Question: I installed 'Sublime Text 2' and 'Node.js'.After that i install 'less' with that command 'npm install -g less' with command console.When i install 'Less2CSS' plugin and try to compile less file then i am getting error 'The compress option has been deprecated. We recommend you use a dedicated css minifier, for instance see less-plugin-clean-css'.I found the same issue on <URL>.But i didn't understand what and which file to change.please help me if anyone have same issue.I attached the screen shot for more understand the issue.Thank you everyone.
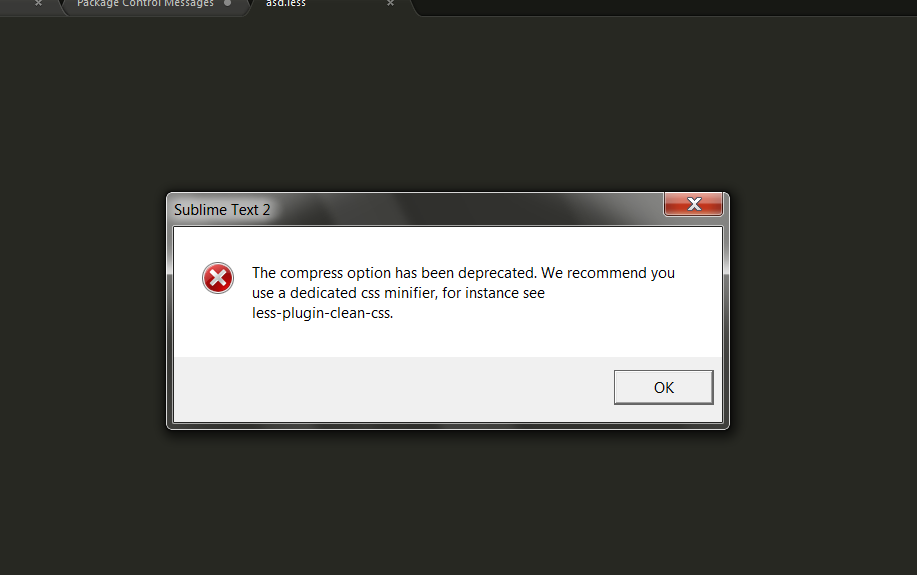
Answer: To fix this issue, go to Sublime Text and:
1. Go to Preferences > Browse Packages
2. Open the Less2css folder
3. Open the lesscompiler.py file in a text editor
4. Go to line 184 and change this cmd = [lessc_command, less, css, "-x", "--verbose"]
5. to this cmd = [lessc_command, less, css, "--clean-css", "--verbose"]
6. Save the file, restart Sublime Text, and attempt to save your LESS file again.